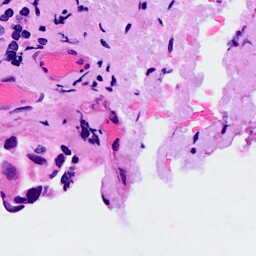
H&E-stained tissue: Breast